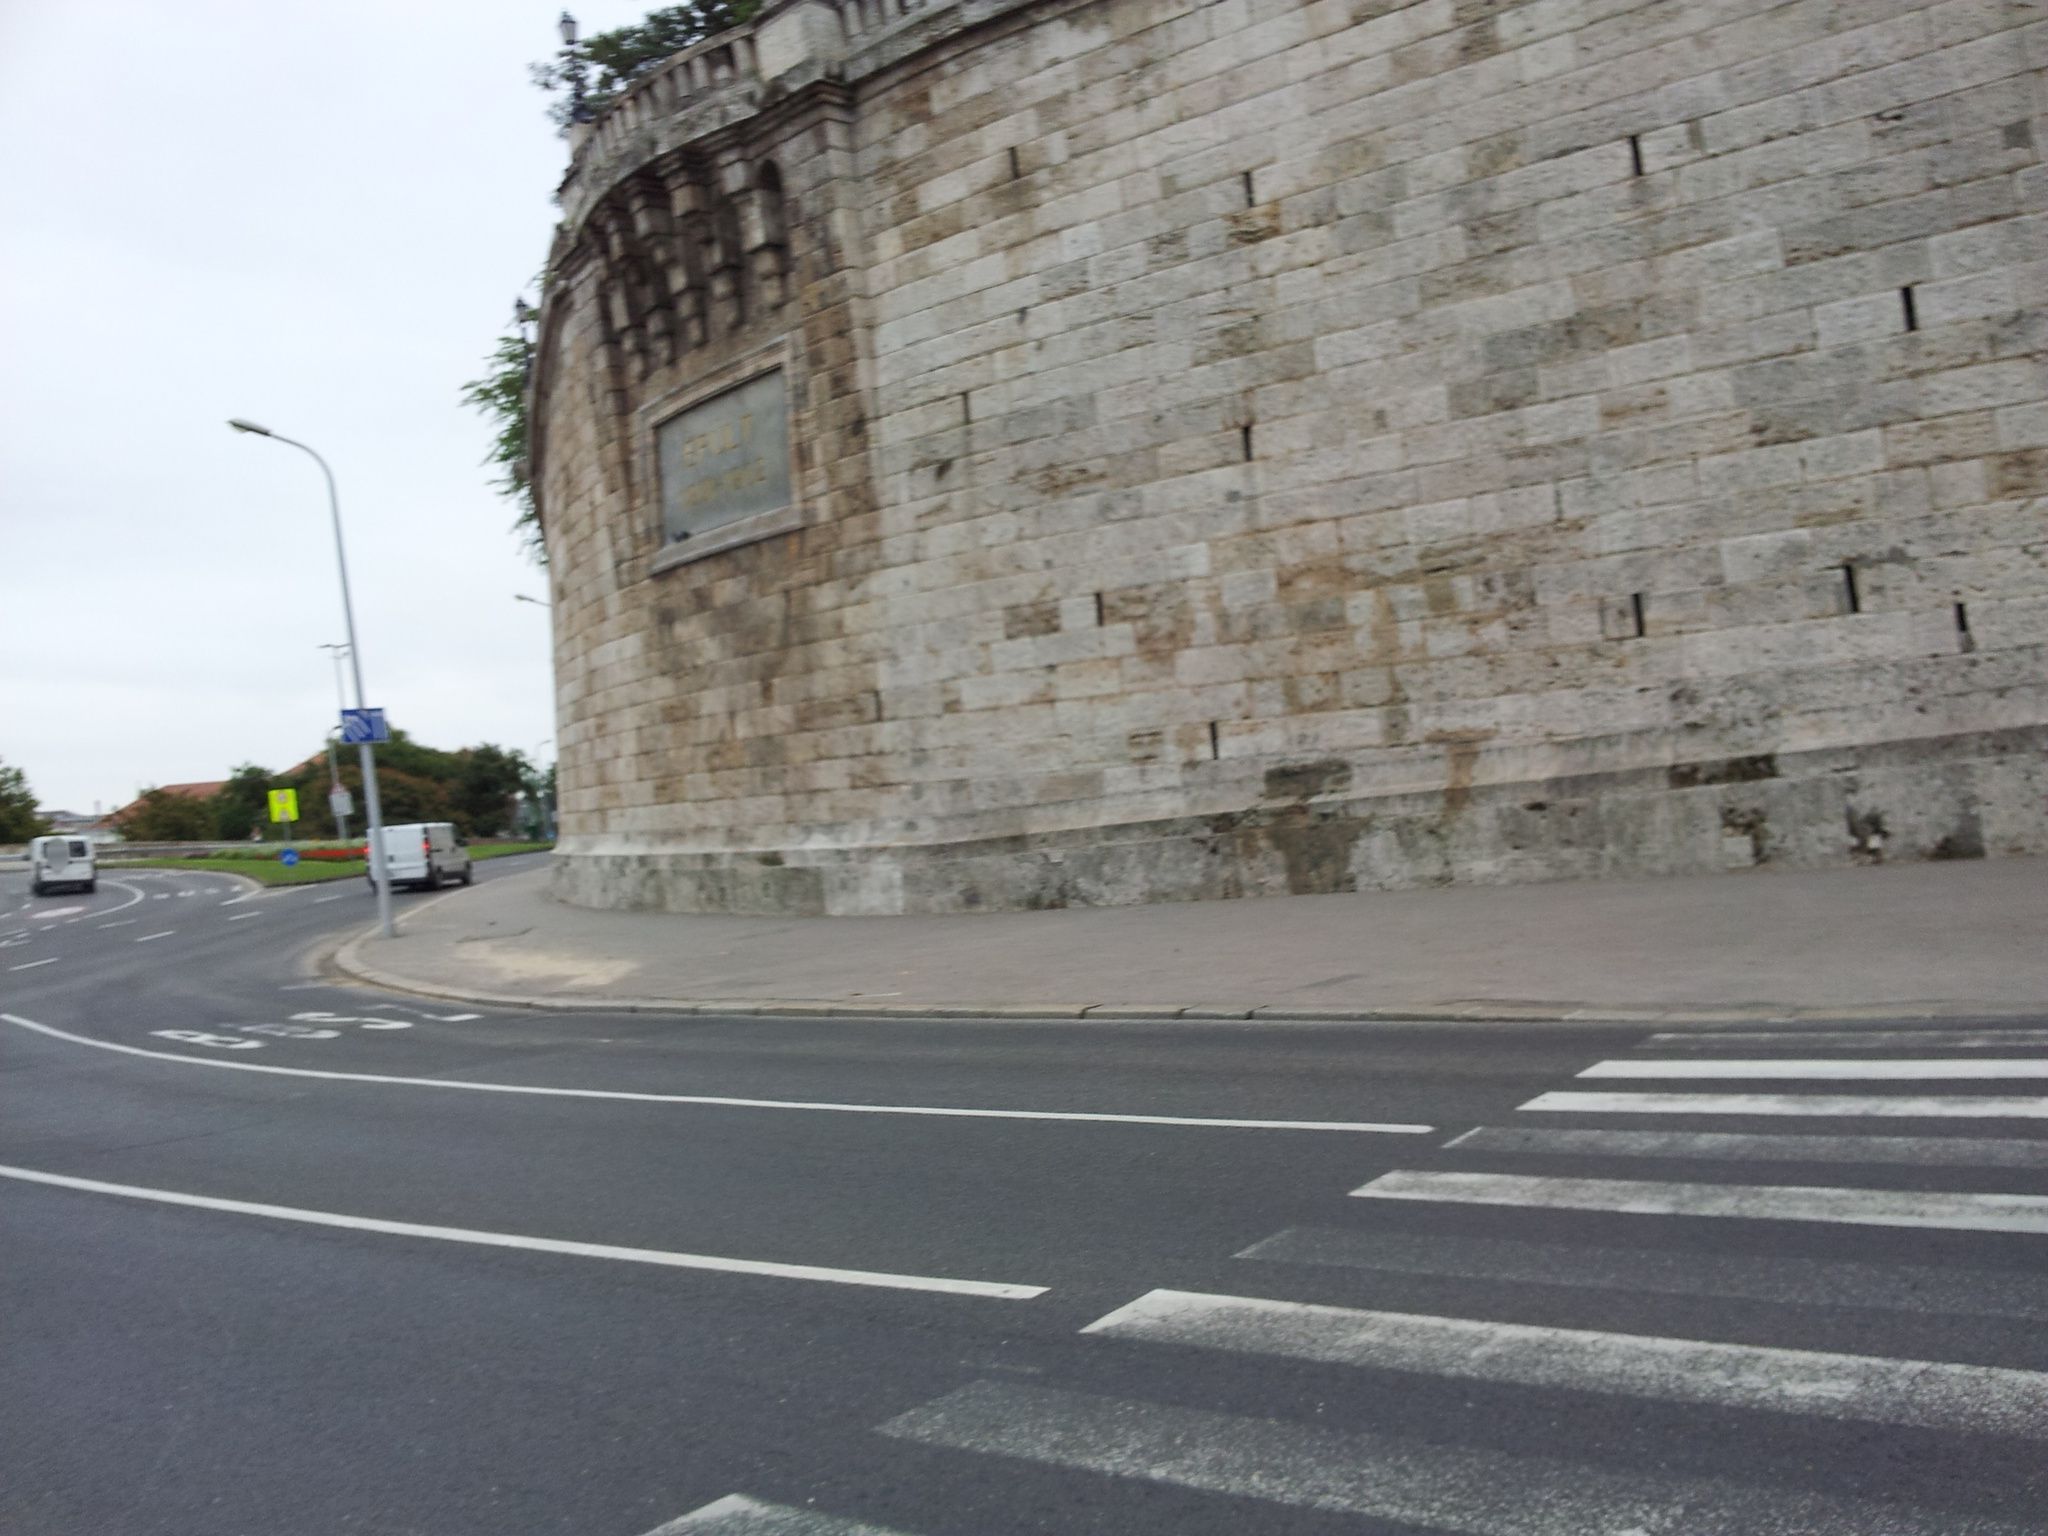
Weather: clear
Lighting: day
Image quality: good
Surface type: walking surface
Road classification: footway
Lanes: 4
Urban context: urban centre
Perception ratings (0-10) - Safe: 5.7, Lively: 5.79, Beautiful: 8.28, Boring: 7.54, Depressing: 4.9, Wealthy: 5.9